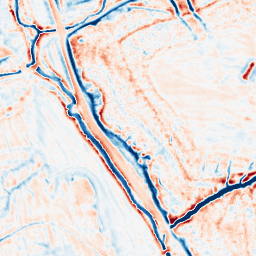
Category: edge_preserving
Decomposition family: bilateral
Decomposition parameters: d: 15
sigma_color: 25
sigma_space: 100
Upsampling method: cubic_mitchell
Upsampling parameters: scale: 4
Upsampling scale: 4